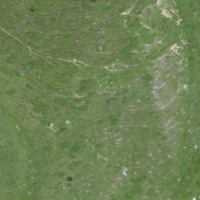
EUNIS habitat code: 26
Species observed at this site:
Botrychium lunaria